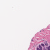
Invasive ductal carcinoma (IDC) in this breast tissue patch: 0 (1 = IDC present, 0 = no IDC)